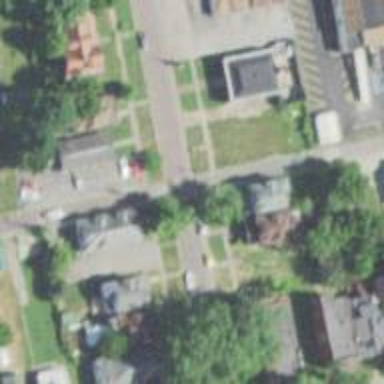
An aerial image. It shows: Alleyway designated as service road.